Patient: sex M, age 58
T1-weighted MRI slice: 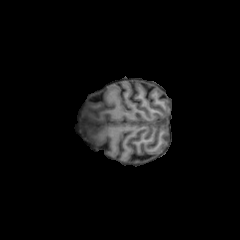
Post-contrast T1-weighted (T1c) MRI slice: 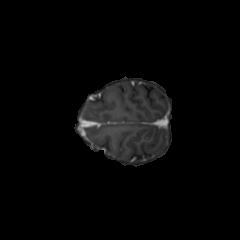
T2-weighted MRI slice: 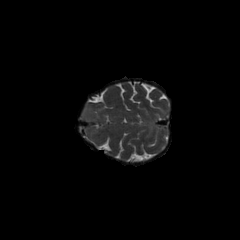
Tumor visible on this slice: no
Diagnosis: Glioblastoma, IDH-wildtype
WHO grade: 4